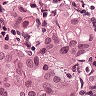
Metastatic tissue present: yes